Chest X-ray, PA view. Patient: 52 years old, sex F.
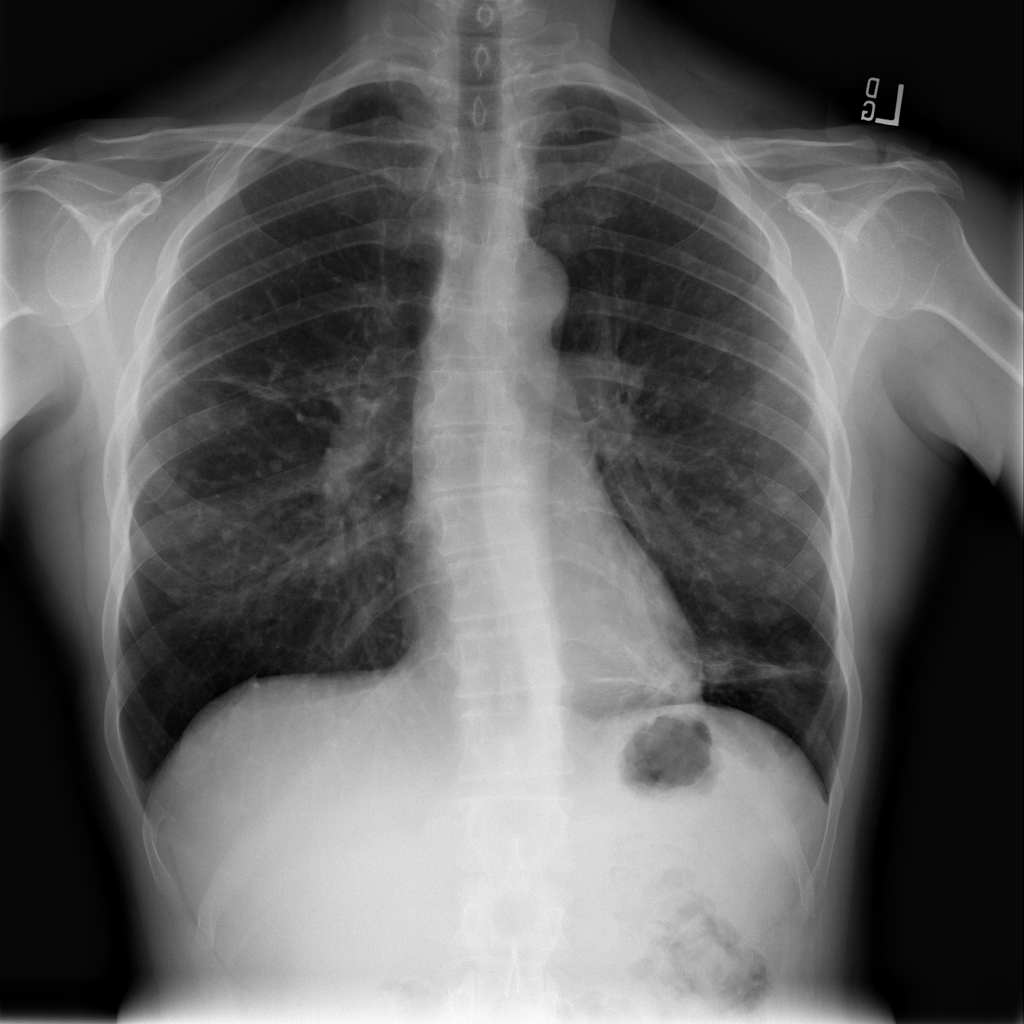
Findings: Atelectasis, Nodule